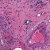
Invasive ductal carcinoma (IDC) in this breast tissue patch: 0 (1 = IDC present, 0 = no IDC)